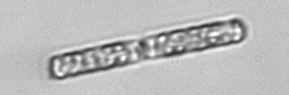
Label: Dactyliosolen_fragilissimus